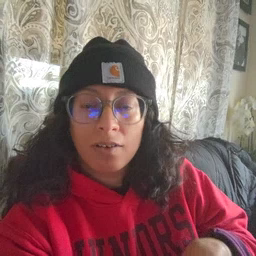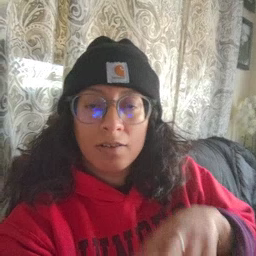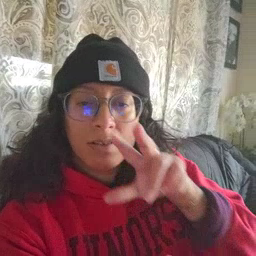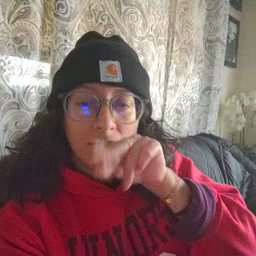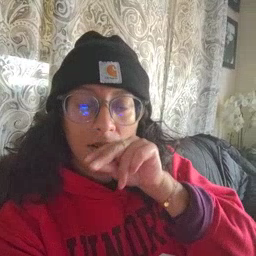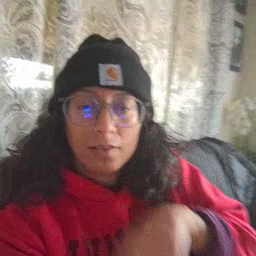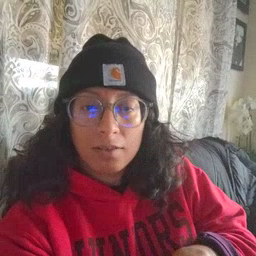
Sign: duck